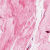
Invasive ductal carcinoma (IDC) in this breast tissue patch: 0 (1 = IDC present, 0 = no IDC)